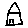
Label: house